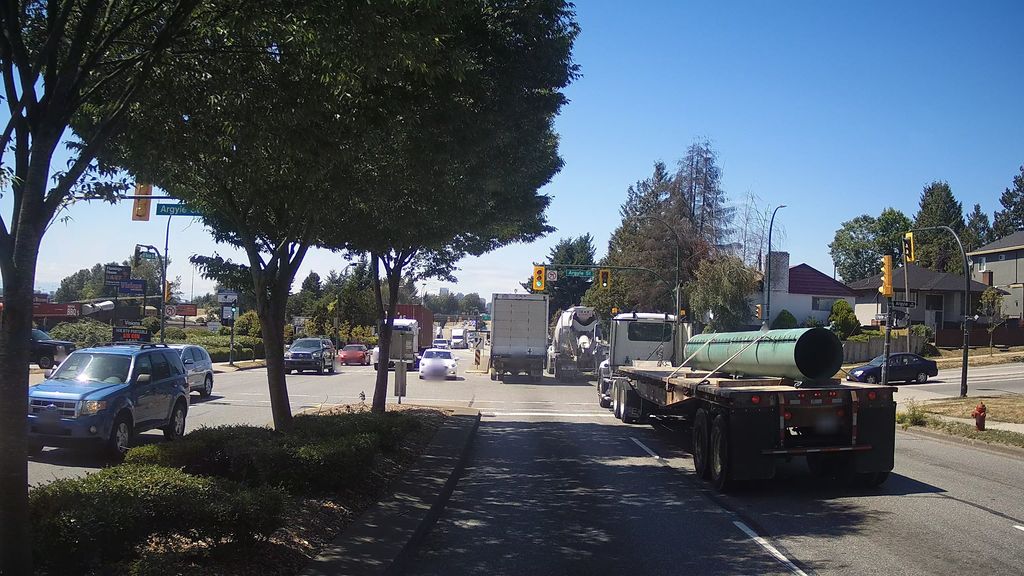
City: vancouver